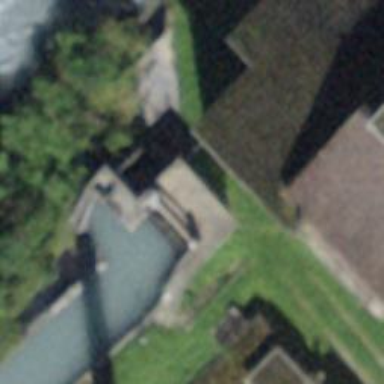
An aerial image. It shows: Canal.